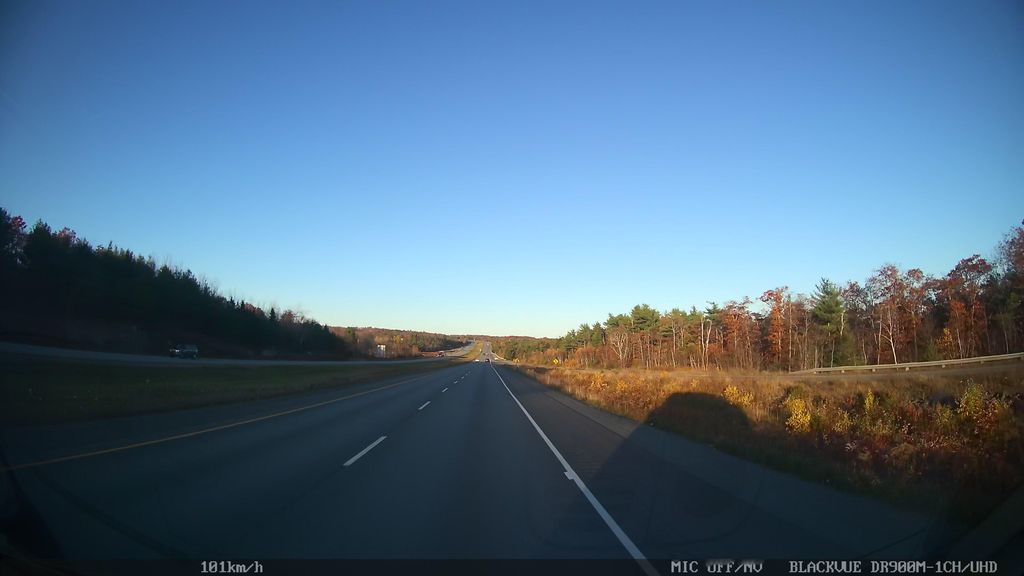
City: halifax